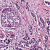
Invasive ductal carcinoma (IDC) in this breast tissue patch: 1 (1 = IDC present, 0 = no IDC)